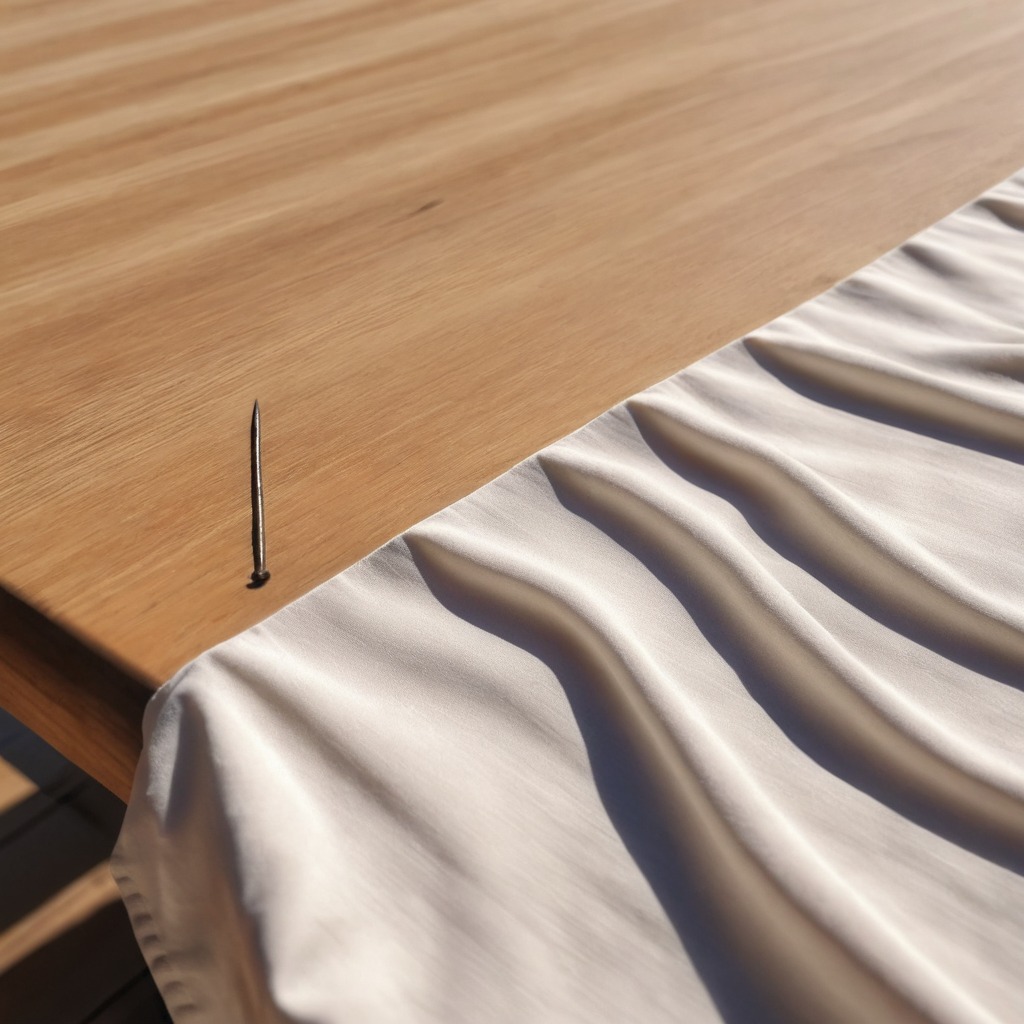
An iron nail lies on the wooden table in the outdoor workshop.